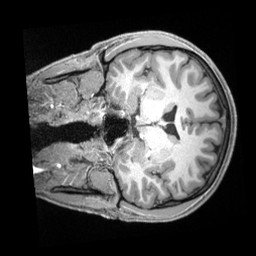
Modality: T1w
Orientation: coronal
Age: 20
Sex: male
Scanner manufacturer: siemens
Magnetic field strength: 3 T
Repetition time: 2.4 s
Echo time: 0.00226 s